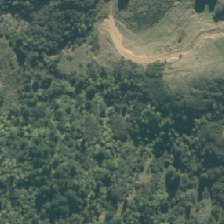
Land cover: indigenous_forest